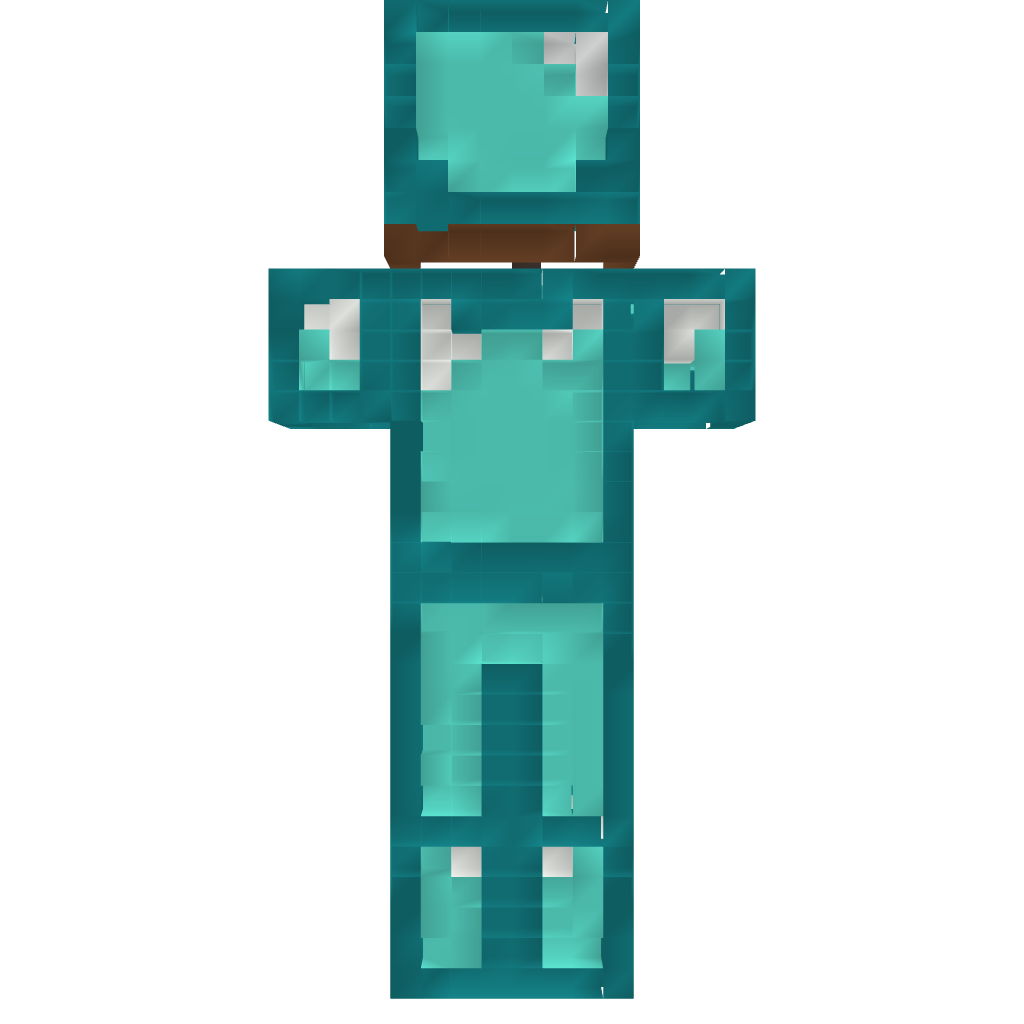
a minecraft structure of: Demigod Statue